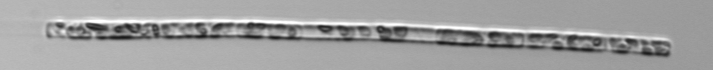
Label: Leptocylindrus